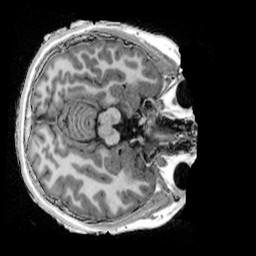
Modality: UNIT1_denoised
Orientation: axial
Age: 10
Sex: female
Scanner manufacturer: siemens
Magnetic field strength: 3 T
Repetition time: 4 s
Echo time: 0.00303 s